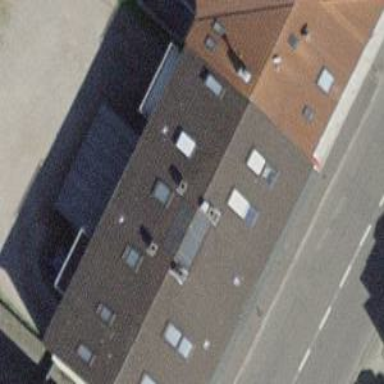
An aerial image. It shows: Furniture shop.